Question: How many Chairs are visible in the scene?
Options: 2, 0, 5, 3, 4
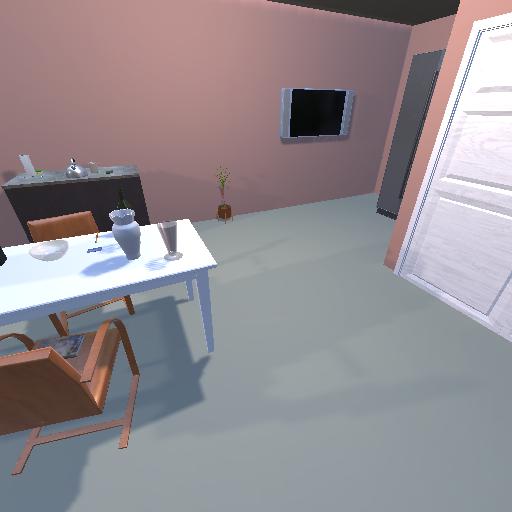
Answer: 2